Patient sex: M
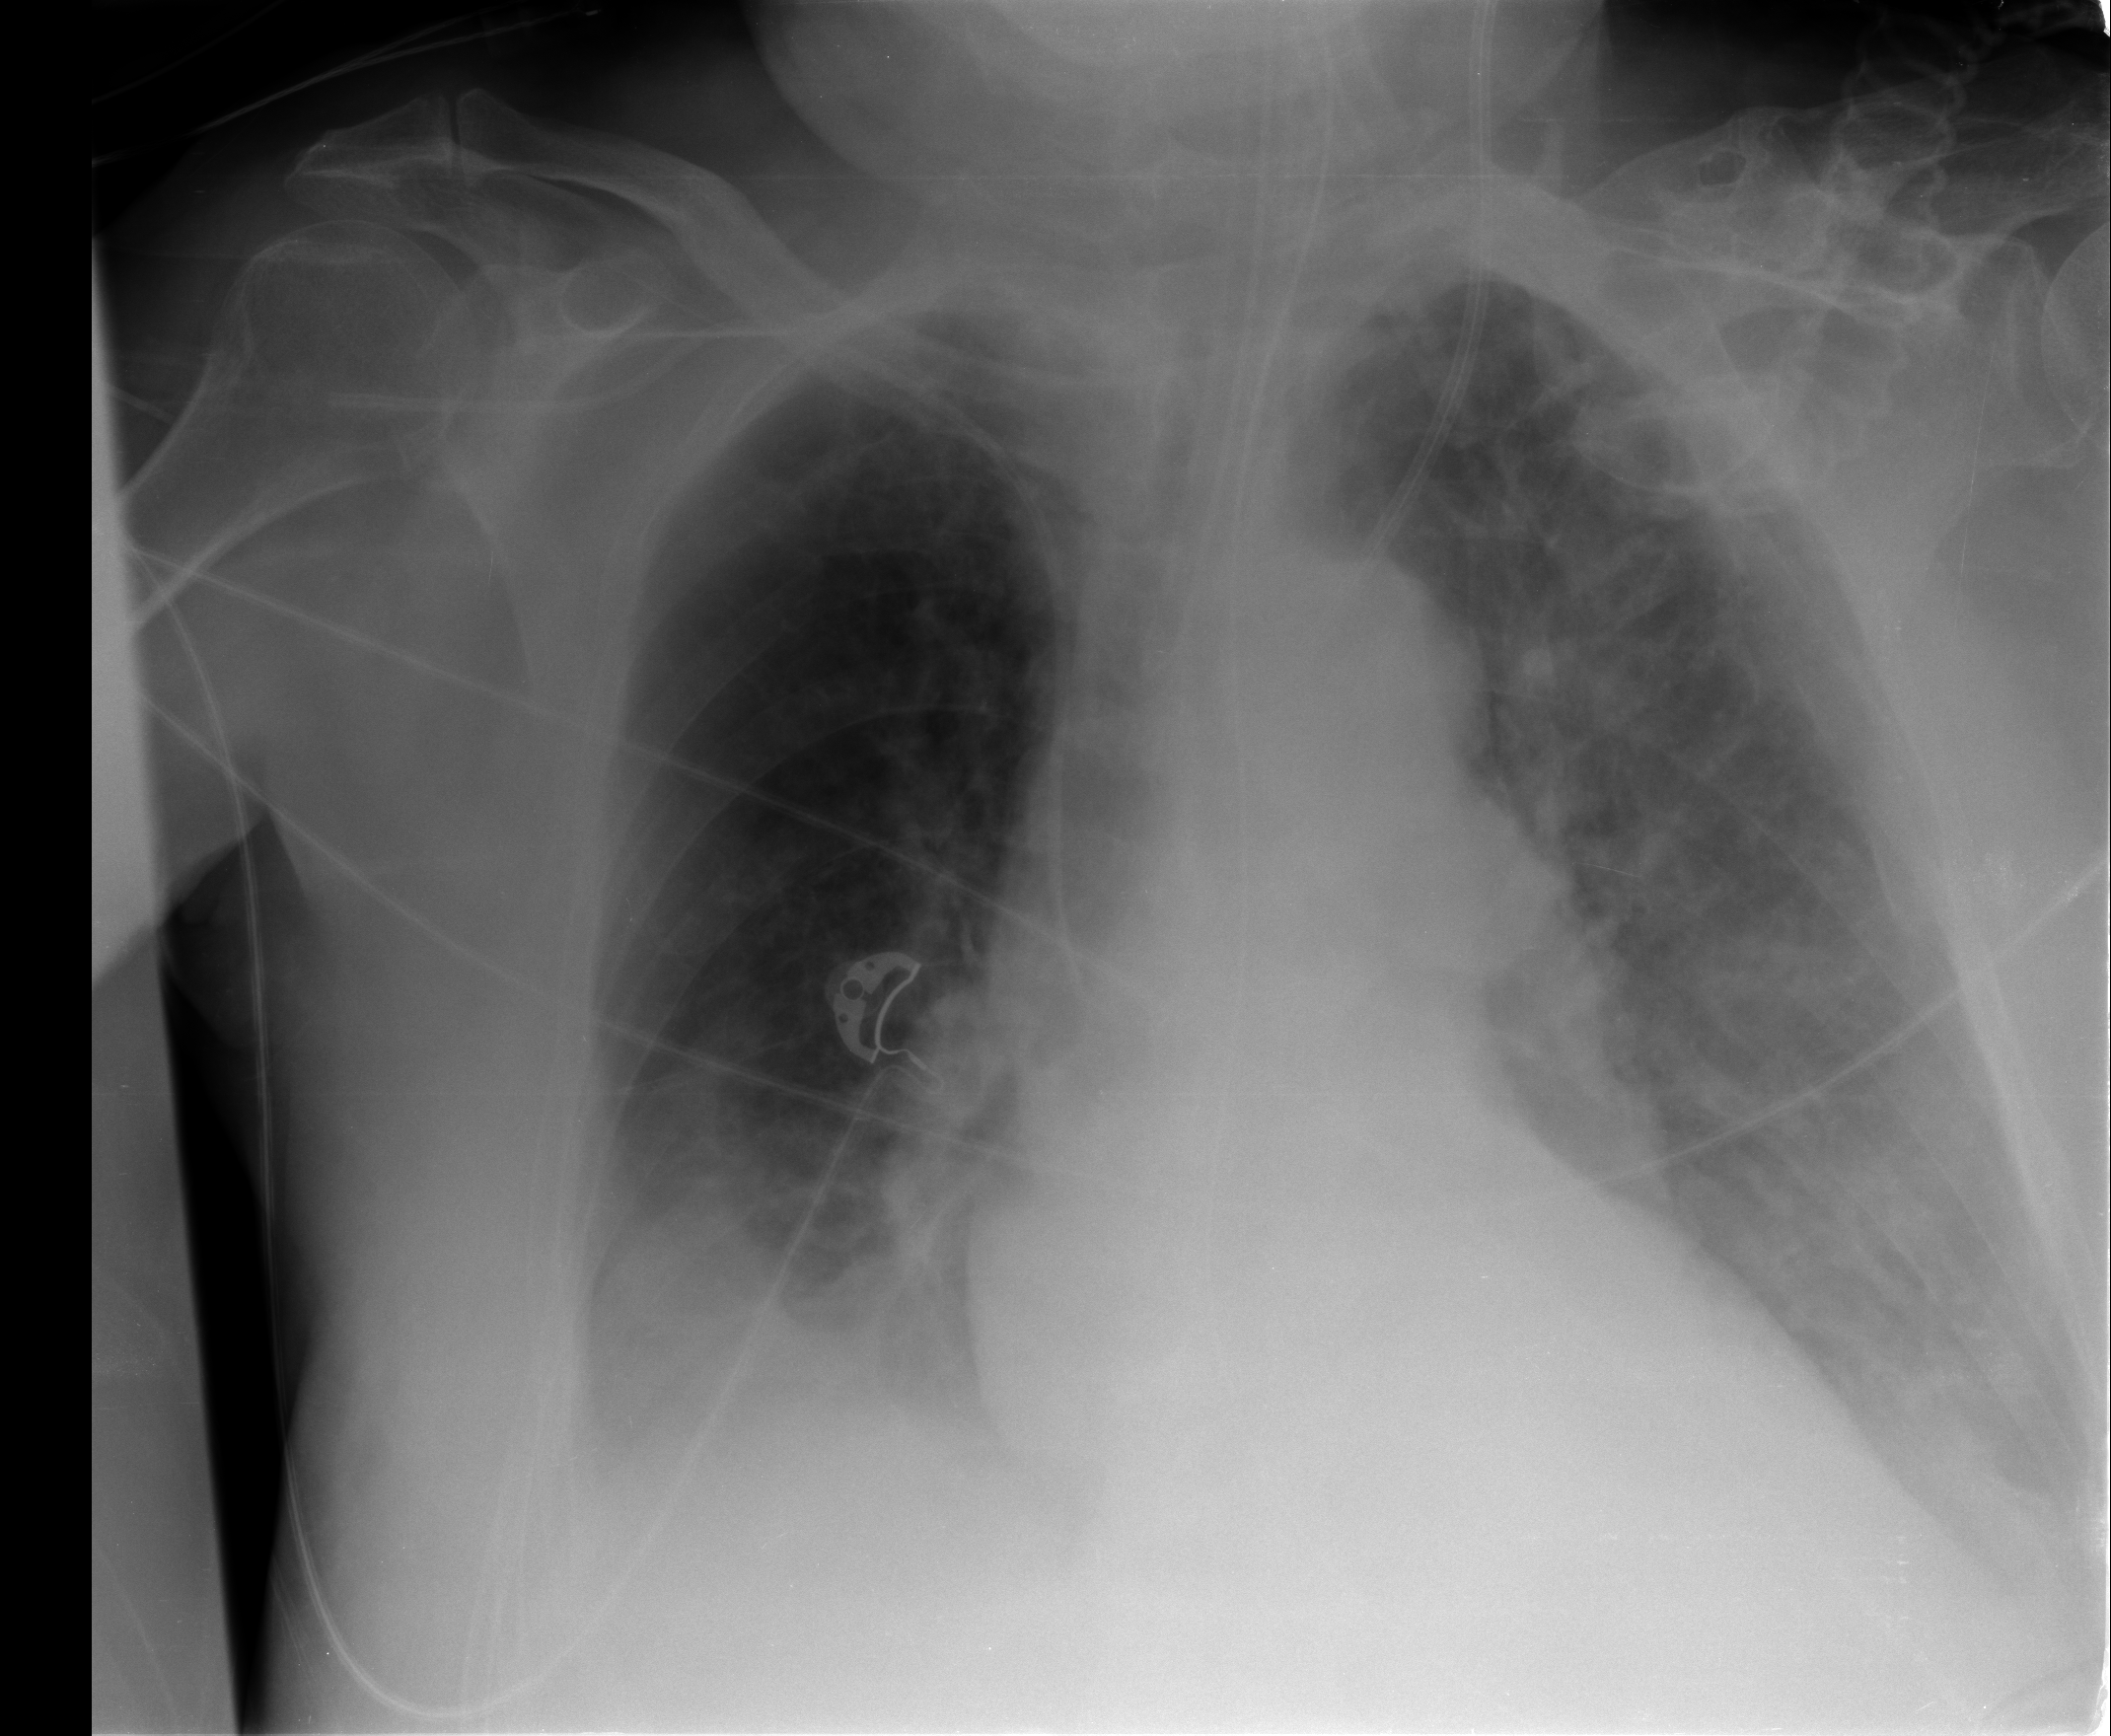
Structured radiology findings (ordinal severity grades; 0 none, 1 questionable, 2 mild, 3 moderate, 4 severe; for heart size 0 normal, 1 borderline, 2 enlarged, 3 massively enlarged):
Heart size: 2
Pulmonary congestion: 2
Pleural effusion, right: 2
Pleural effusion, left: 2
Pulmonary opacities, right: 1
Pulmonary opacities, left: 3
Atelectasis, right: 2
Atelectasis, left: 2